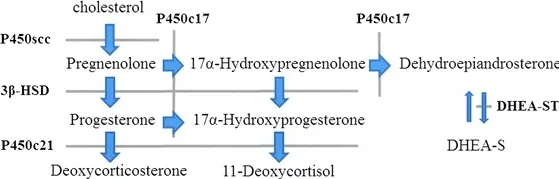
Steroid hormone biosynthesis pathway. We applied immunohistochemical staining for P450scc, 3beta-HSD, P450c21, P450c17 and DHEA-ST.
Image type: chart (chart)